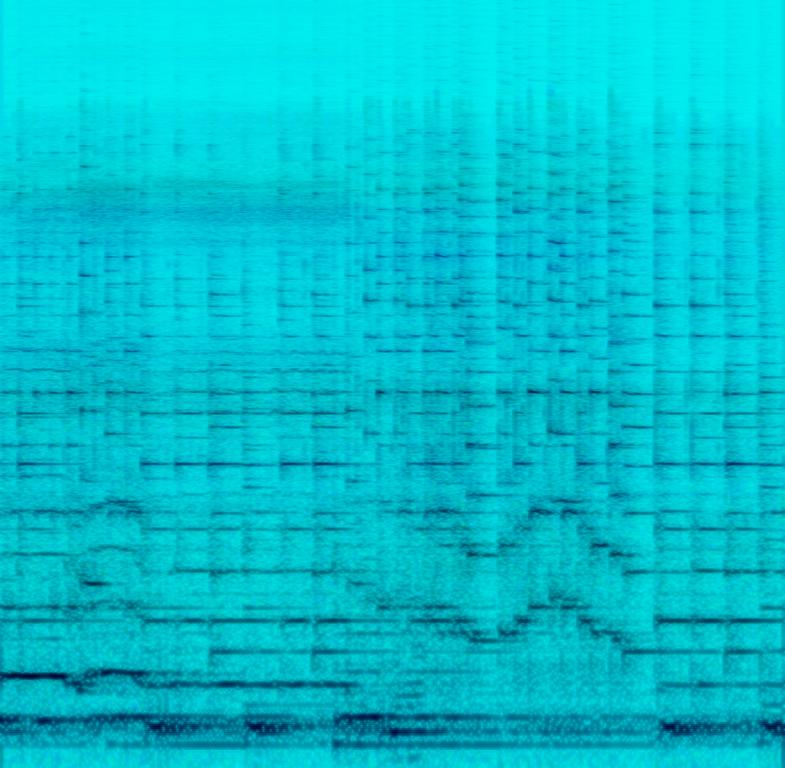
This folk song features a kora being played in waltz time. This starts off with the strings being plucked in waltz time followed by a descending run. The waltz plucking is played twice more followed by another descending run. There are no other instruments in this song. There are no voices in this song. This is an instrumental song. This song can be sampled and played in a hip-hop song.